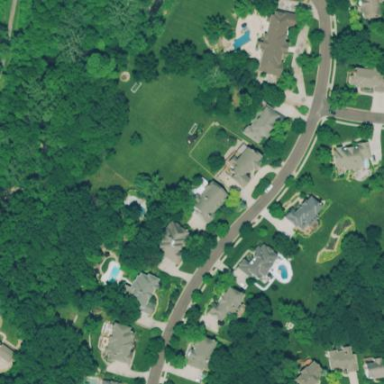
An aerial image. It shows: Single-family residential area.